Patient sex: M
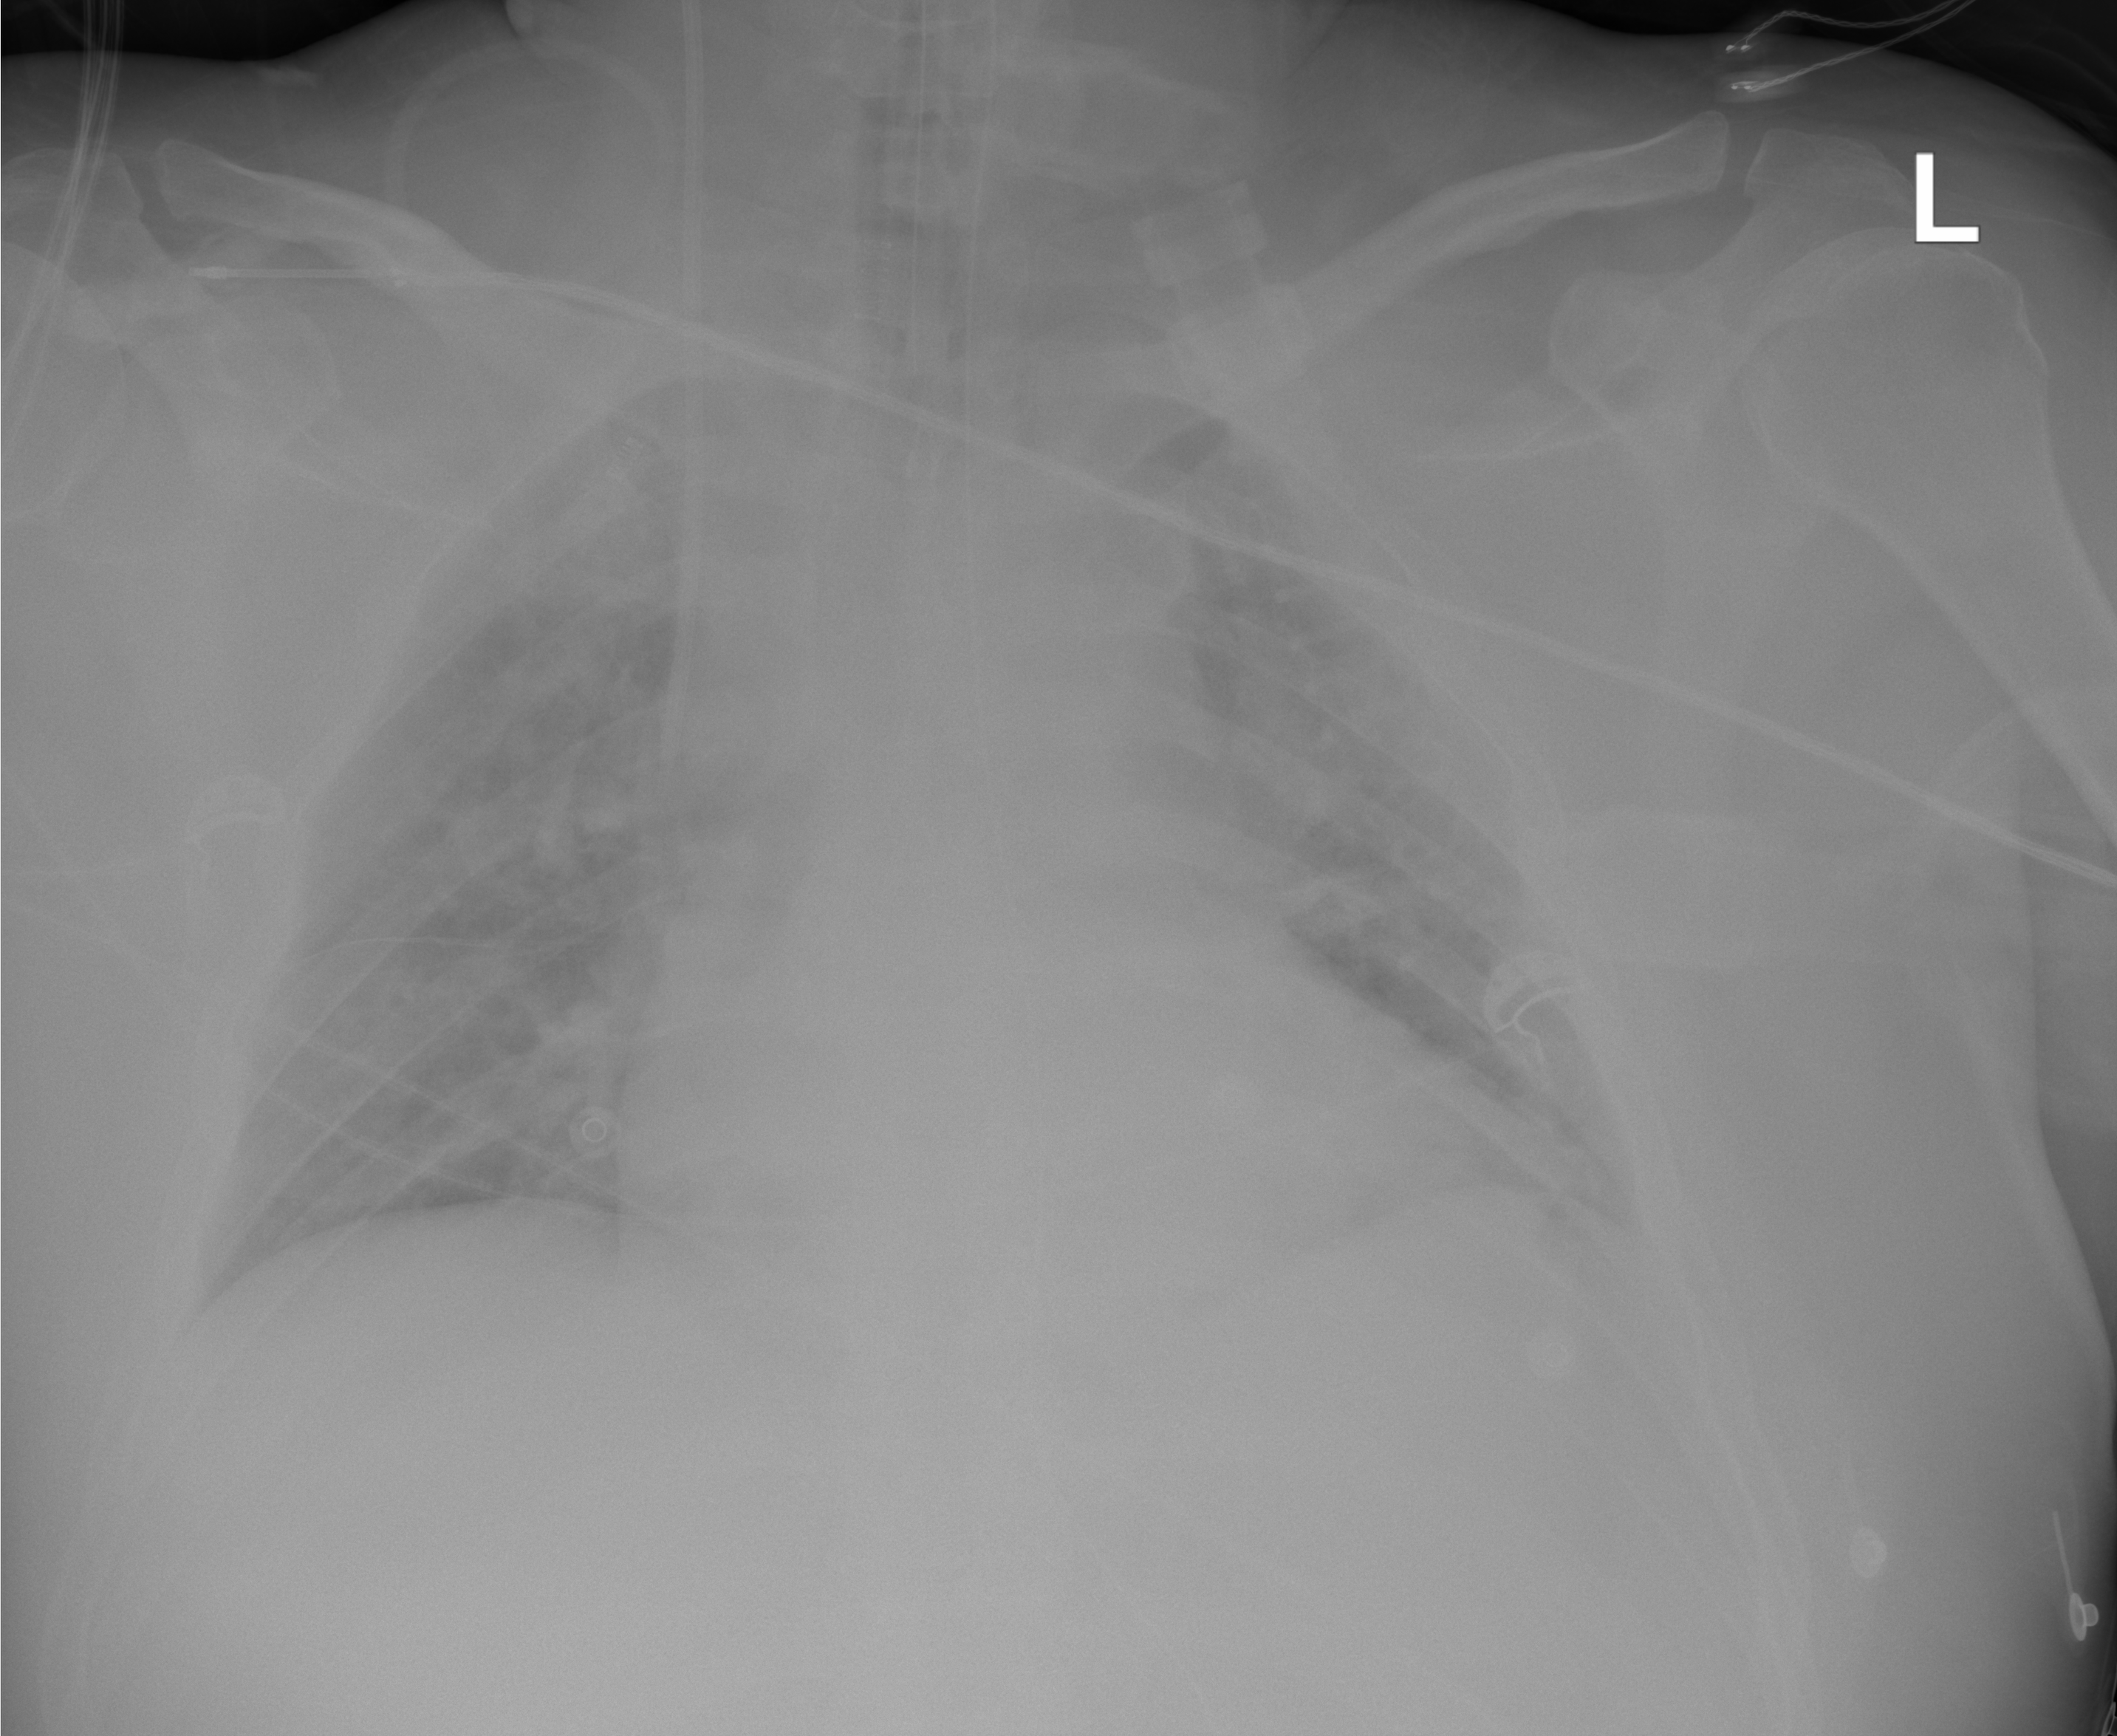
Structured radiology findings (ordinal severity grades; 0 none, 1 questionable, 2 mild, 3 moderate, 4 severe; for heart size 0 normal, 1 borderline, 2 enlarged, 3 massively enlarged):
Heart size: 1
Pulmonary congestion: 2
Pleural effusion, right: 1
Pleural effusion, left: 0
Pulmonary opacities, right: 1
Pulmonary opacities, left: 1
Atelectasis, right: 0
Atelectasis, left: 0